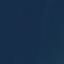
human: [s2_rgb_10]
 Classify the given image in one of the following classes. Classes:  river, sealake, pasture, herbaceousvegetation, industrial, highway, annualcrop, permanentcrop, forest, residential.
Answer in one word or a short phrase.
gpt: SeaLake